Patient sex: M
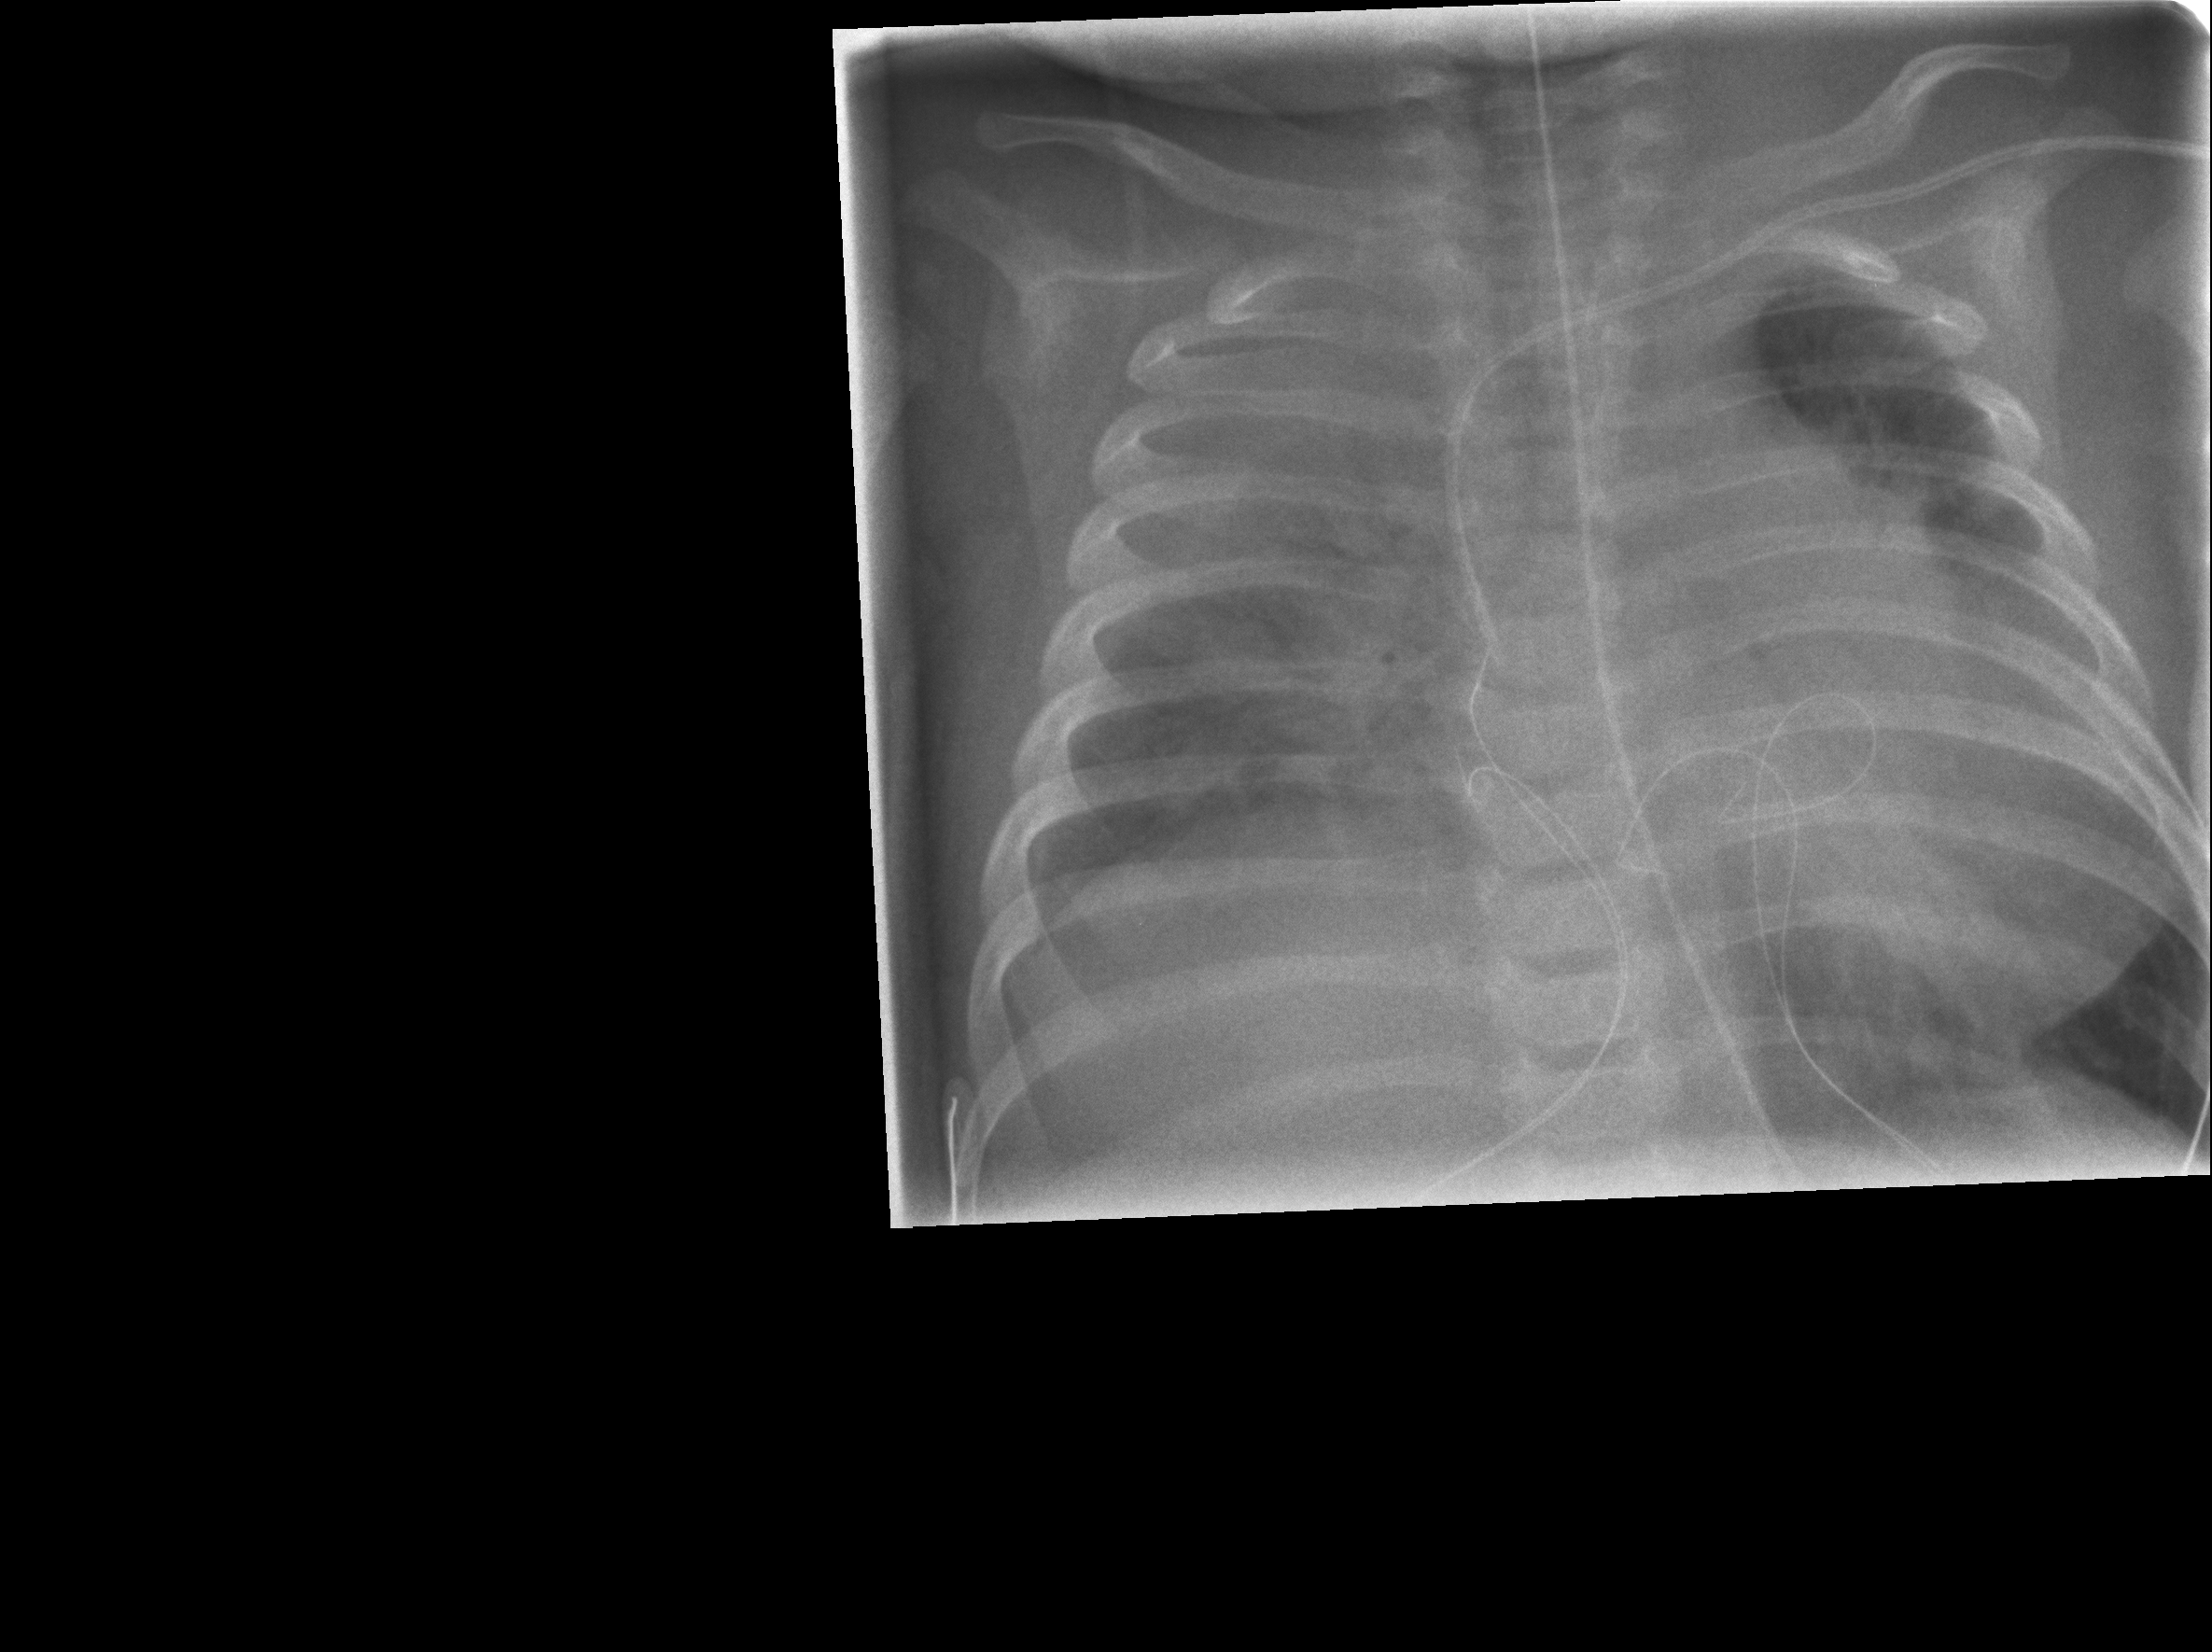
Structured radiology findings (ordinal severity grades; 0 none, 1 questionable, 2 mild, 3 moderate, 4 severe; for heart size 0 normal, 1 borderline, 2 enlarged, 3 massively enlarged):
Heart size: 2
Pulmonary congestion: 3
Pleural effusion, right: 0
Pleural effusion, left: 0
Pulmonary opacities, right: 3
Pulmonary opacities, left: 2
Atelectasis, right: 3
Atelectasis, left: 0